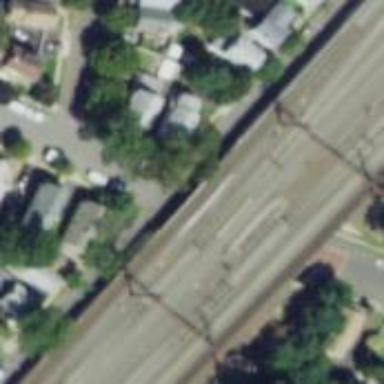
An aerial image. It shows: Bridge with electrified railway tracks featuring contact line.